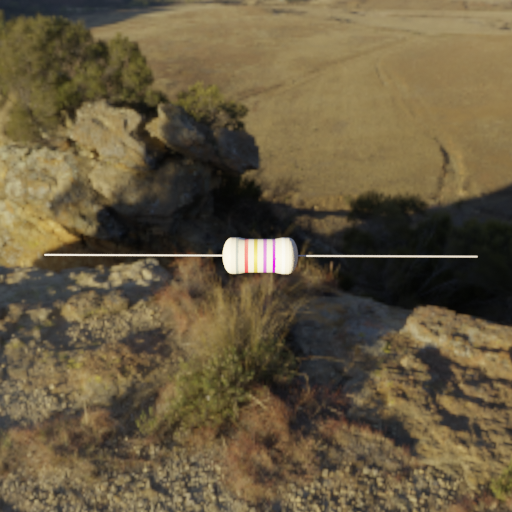
Resistor colour bands (in order): gray, red, gold, violet, violet, white